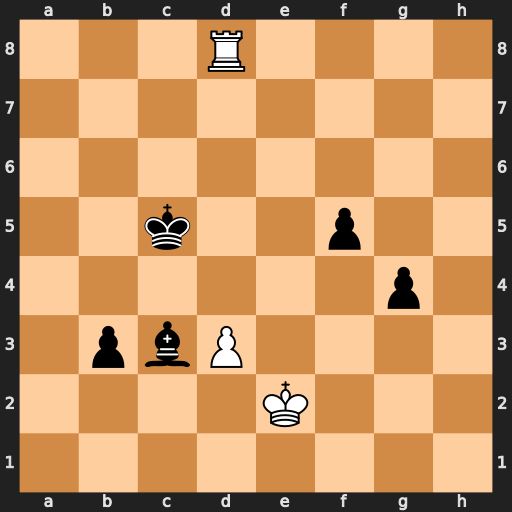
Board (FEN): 3R4/8/8/2k2p2/6p1/1pbP4/4K3/8
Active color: w
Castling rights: -
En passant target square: -
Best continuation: Rc8+ Kb5 Rxc3